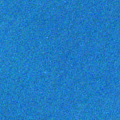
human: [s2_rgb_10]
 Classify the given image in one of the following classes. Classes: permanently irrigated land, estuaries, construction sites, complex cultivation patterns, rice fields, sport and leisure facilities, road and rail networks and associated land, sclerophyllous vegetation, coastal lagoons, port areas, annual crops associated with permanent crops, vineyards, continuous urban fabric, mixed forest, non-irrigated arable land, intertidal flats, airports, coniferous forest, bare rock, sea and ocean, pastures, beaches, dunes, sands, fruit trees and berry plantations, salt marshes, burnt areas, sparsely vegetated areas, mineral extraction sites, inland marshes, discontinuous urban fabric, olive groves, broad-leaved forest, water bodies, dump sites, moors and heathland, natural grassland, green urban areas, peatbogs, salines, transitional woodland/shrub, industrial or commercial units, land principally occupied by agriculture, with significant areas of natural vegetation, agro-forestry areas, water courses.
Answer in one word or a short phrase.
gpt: sea and ocean